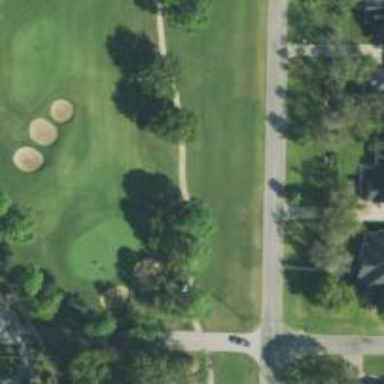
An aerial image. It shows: Path designated for golf carts.